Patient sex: M
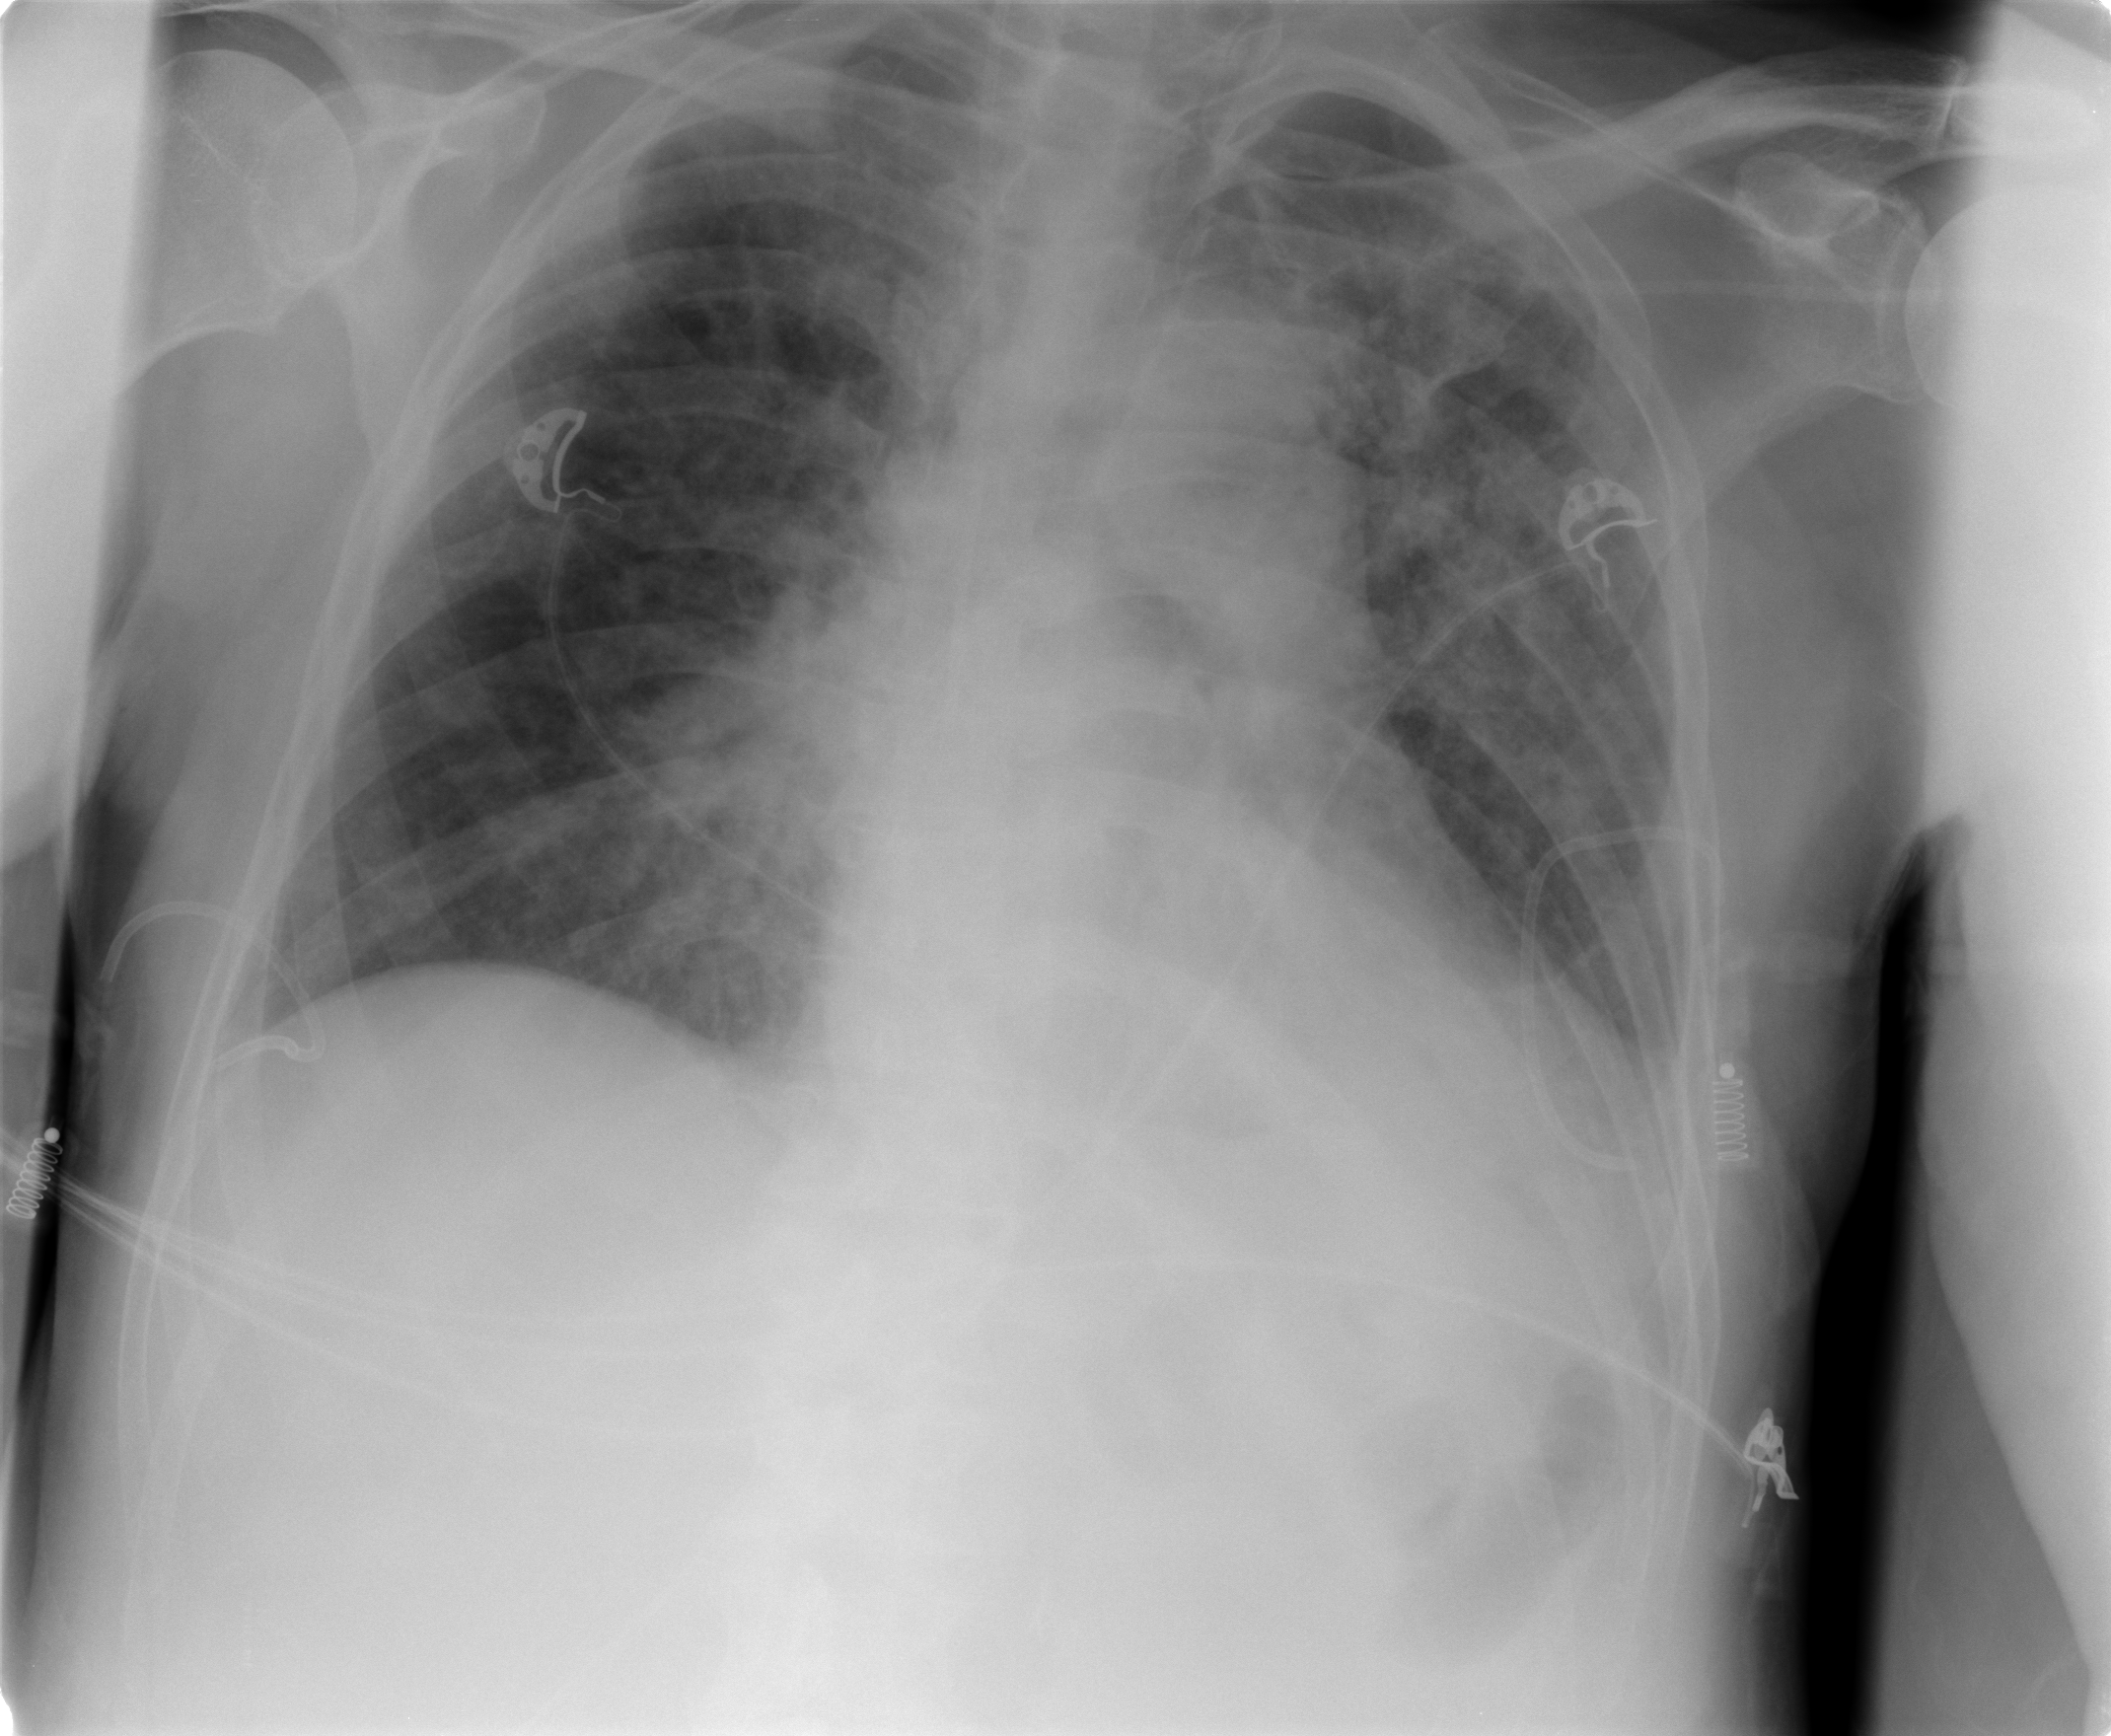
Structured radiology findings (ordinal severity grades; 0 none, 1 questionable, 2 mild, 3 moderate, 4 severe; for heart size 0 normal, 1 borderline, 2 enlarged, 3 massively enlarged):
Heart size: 0
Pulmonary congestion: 2
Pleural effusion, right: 0
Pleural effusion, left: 2
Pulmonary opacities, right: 3
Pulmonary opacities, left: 3
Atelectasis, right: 0
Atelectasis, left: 2